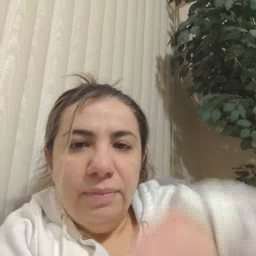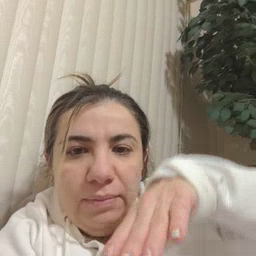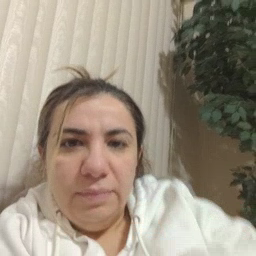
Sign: into